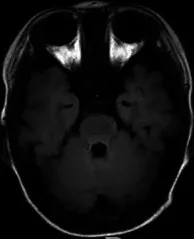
Cranial MRI at the level of the dorsal pons. An axial FLAIR.
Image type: radiology (mri)